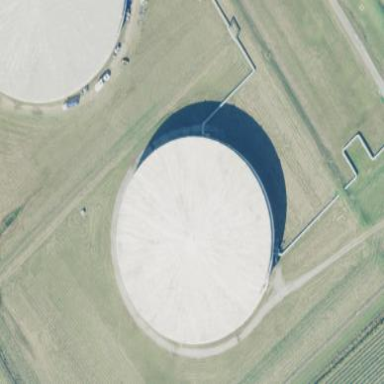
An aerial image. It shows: Storage tank created as man-made structure.